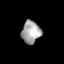
Tissue: lung
Cell type: Epithelial cells
Senescence score: 0.1844
Nuclear area (px): 420
Mean DAPI intensity: 164.36